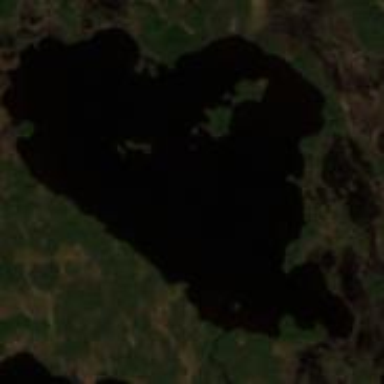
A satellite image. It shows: Serene lake surrounded by nature.